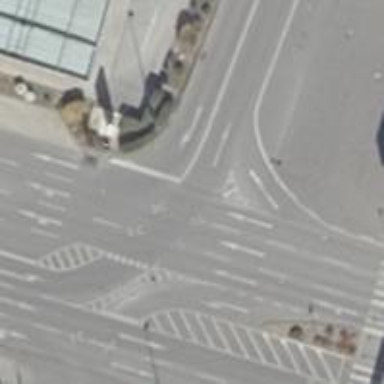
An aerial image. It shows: Stop road.